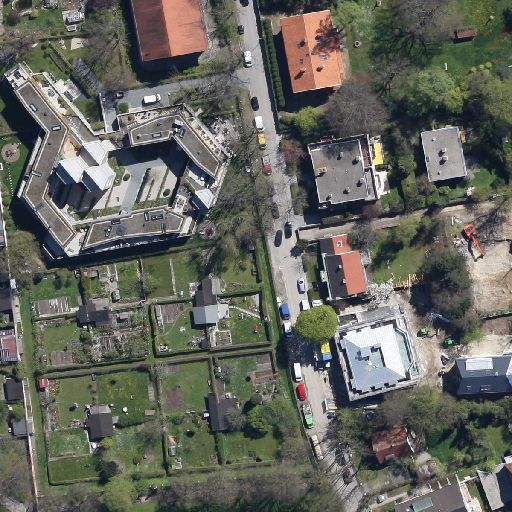
Referring expression: car in the parking area